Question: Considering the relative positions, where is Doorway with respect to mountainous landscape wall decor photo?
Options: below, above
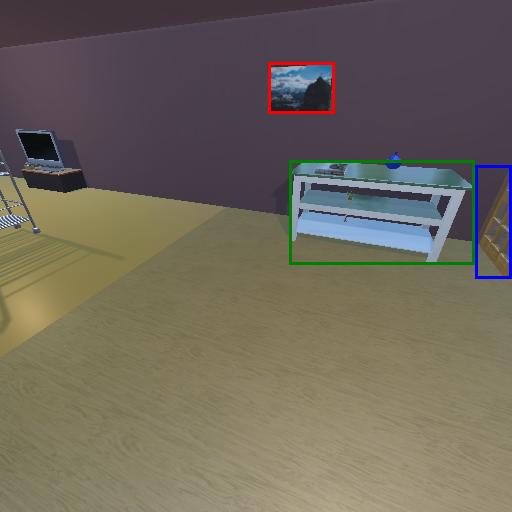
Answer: below